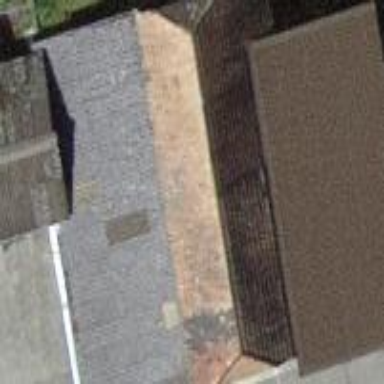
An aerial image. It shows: Barn.